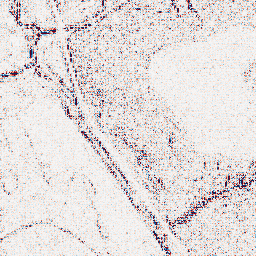
Category: wavelet
Decomposition family: wavelet_reverse_biorthogonal
Decomposition parameters: wavelet: rbio1.3
level: 1
Upsampling method: sinc_hamming
Upsampling parameters: scale: 2
kernel_size: 8
Upsampling scale: 2